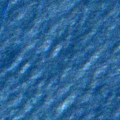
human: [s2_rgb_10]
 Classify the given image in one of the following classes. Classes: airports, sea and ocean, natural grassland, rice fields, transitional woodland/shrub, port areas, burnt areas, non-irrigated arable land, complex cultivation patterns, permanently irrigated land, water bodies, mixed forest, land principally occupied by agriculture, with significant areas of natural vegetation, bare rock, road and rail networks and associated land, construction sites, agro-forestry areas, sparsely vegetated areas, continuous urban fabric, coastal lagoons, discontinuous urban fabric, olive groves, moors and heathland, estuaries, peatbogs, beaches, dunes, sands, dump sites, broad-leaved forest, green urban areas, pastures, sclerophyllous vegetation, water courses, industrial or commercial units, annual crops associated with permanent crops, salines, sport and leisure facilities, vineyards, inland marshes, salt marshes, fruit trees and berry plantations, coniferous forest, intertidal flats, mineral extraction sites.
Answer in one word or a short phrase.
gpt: sea and ocean